Question: When i try to upload a file via jQuery File Upload i am taking below response.

Is it posible to add image dimensions to this result like 'width: 300px' and 'height: 400px'? I try to edit 'UploadHandler.php' for that need but i can't success. There is a function called 'set_additional_file_properties' in 'UploadHandler.php'. I tried to add a custom variable to the function but it fails because i think this function called before the file upload process. It even could not find the file to get dimensions. I don't know why probably i am looking to wrong side of the document.
'''
protected function set_additional_file_properties($file) {
$file->dimensions = file_exists($file->url);
$file->deleteUrl = $this->options['script_url']
.$this->get_query_separator($this->options['script_url'])
.$this->get_singular_param_name()
.'='.rawurlencode($file->name);
$file->deleteType = $this->options['delete_type'];
if ($file->deleteType !== 'DELETE') {
$file->deleteUrl .= '&_method=DELETE';
}
if ($this->options['access_control_allow_credentials']) {
$file->deleteWithCredentials = true;
}
}
'''
## Solution
'''
protected function set_additional_file_properties($file) {
$a = getimagesize(realpath(dirname($file->url))."/".$file->name);
$width = $a[0];
$height = $a[1];
if ($a) {
$file->width = $width;
$file->height = $height;
}
...
}
'''
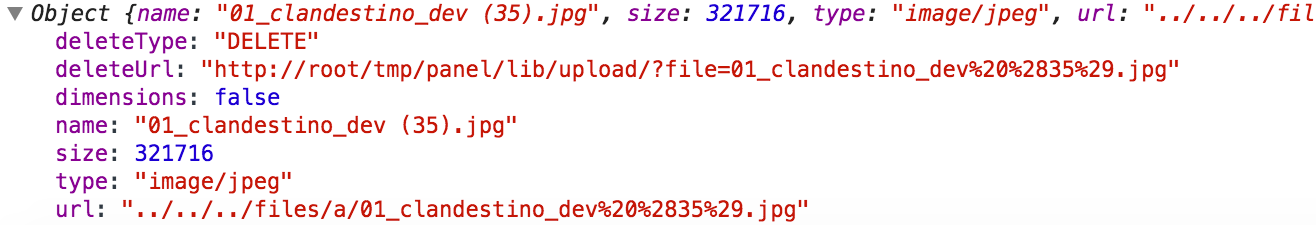
Answer: If I get your problem (you want to add width and height information to the image on the server side) then this should help:
<URL>
> Returns an array with up to 7 elements. Not all image types will include the channels and bits elements.
Index 0 and 1 contains respectively the width and the height of the image.
=> getimagesize($file)